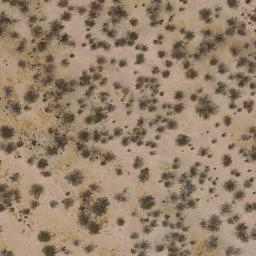
Label: chaparral